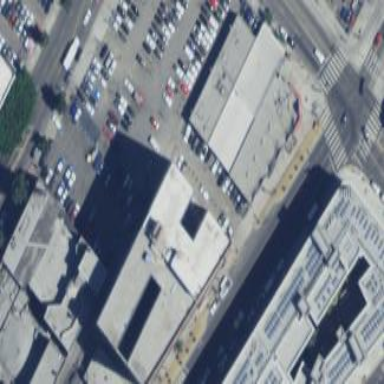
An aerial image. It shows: Commercial building.